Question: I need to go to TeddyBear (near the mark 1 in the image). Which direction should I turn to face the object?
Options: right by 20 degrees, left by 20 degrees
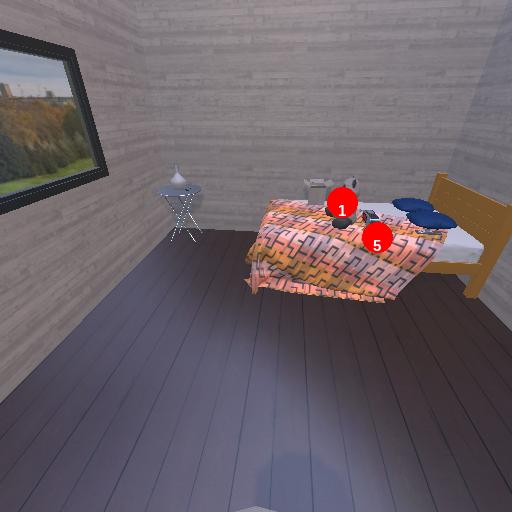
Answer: right by 20 degrees